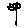
Label: flower